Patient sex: M
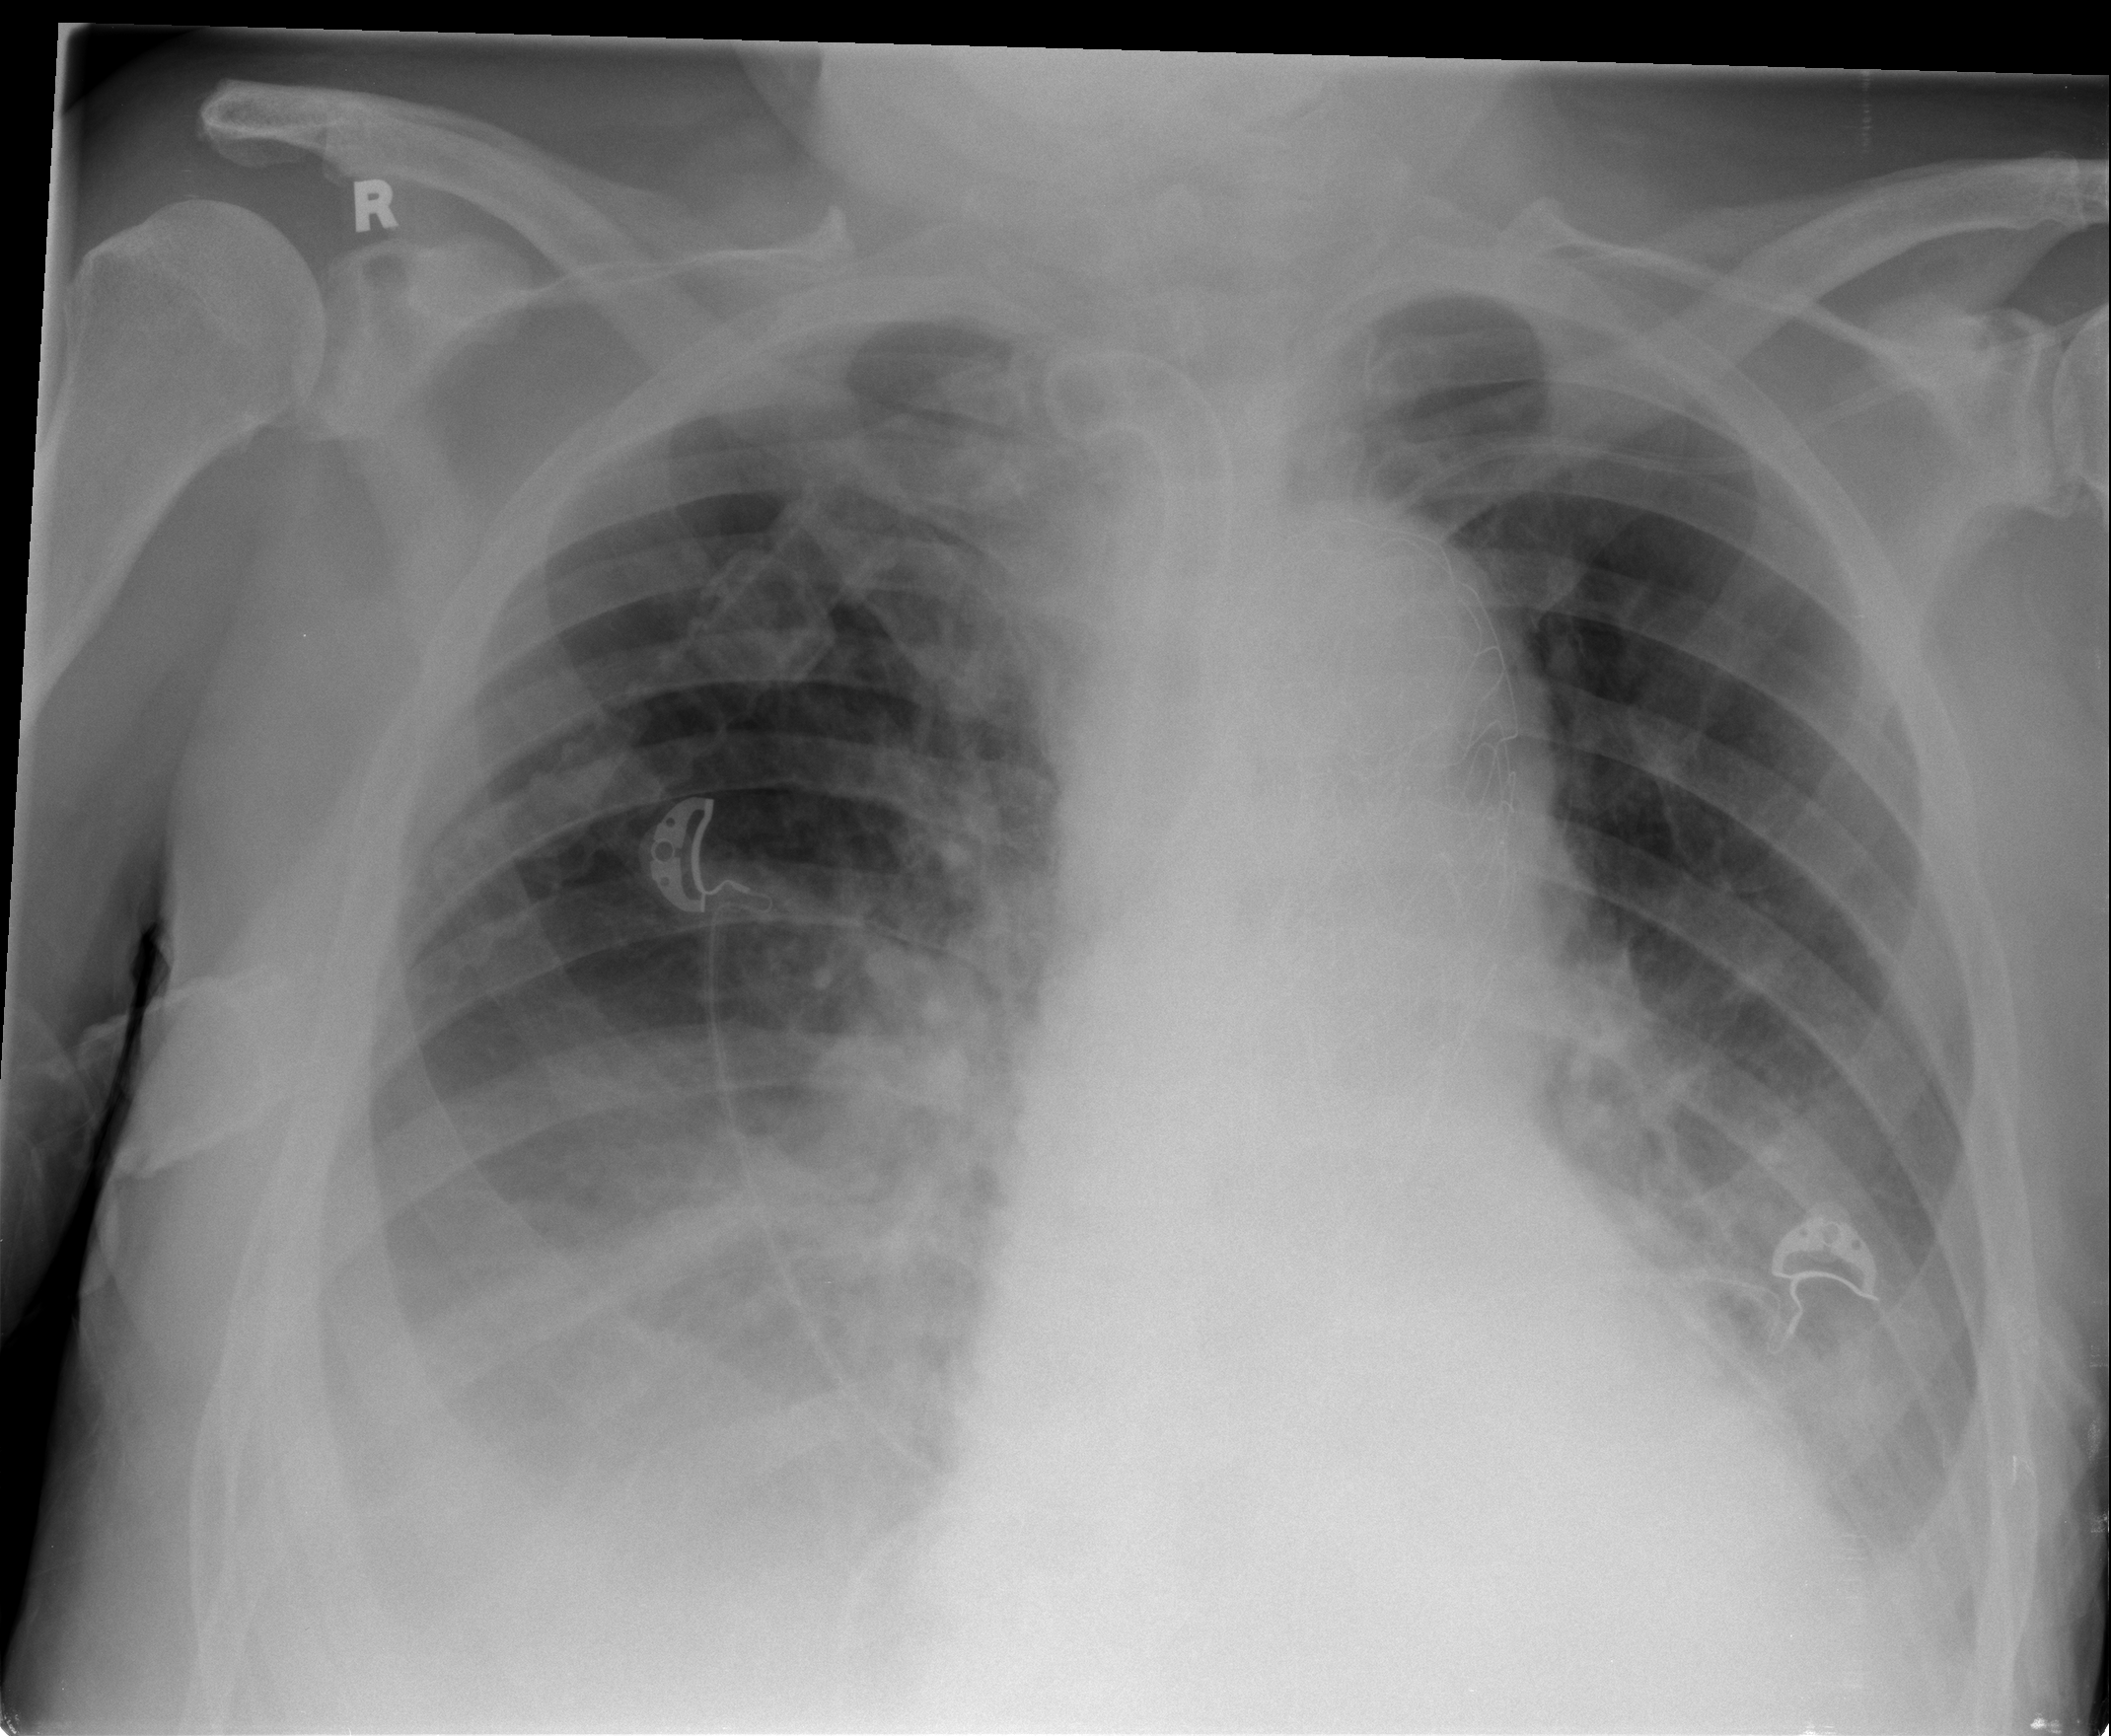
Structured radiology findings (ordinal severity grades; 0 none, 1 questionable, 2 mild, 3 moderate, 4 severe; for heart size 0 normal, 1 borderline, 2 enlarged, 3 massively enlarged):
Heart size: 2
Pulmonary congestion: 0
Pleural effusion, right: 2
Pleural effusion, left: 2
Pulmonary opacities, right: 2
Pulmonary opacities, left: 0
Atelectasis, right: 2
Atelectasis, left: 2